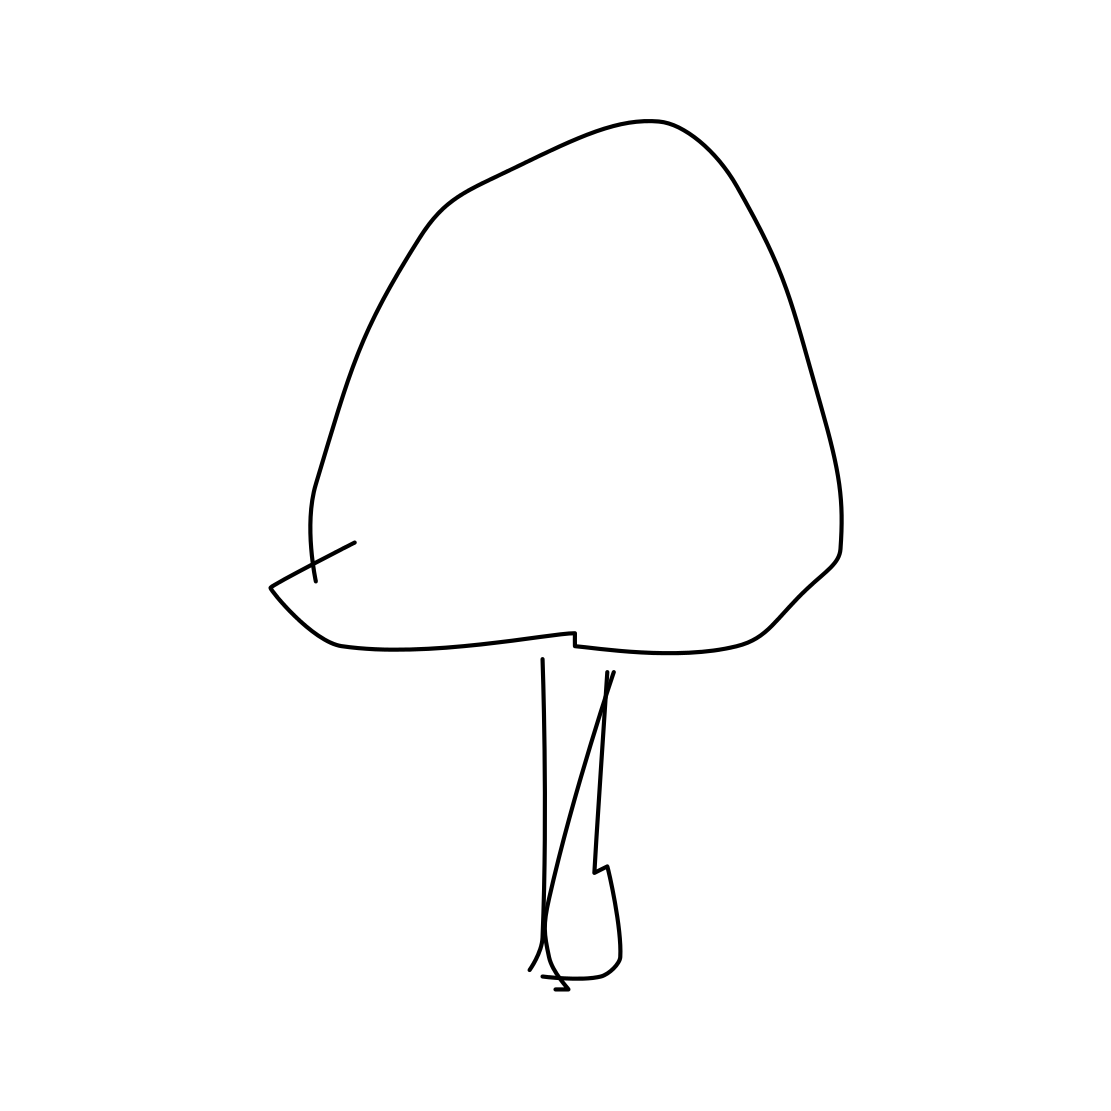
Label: mushroom